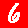
Digit: 6